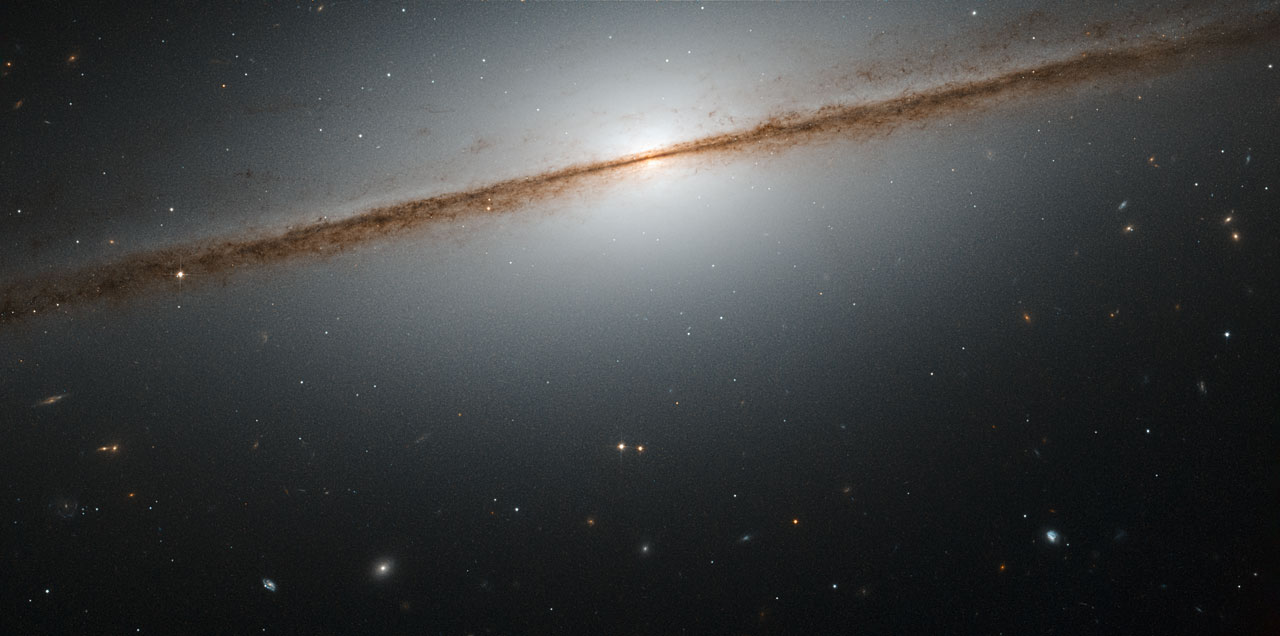
Hubble's Little Sombrero Hubble's Little Sombrero, space, nasa, galaxy, hubble, nasagoddard, ngc7814